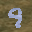
Label: 9